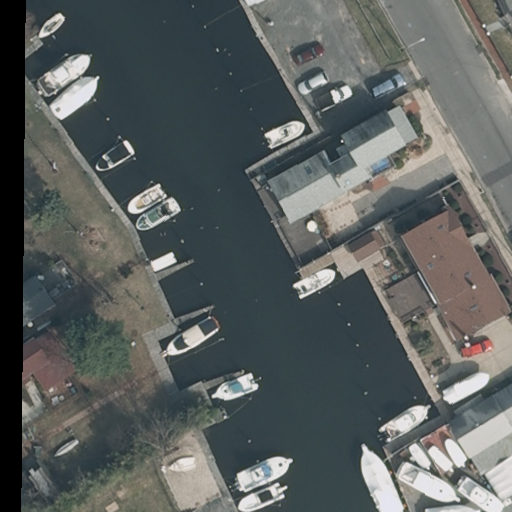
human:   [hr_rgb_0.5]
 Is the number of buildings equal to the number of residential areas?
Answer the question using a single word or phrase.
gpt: no

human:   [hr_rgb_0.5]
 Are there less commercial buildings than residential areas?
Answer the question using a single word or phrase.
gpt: no

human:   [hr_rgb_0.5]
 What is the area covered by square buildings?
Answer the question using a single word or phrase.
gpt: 0m2

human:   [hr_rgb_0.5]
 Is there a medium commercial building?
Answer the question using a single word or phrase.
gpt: yes

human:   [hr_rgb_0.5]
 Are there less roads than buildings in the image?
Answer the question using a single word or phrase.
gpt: yes

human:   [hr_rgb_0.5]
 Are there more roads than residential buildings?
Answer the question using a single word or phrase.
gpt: no

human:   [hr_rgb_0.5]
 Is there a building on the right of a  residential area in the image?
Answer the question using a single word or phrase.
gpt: yes

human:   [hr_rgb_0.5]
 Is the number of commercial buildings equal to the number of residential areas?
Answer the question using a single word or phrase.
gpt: no

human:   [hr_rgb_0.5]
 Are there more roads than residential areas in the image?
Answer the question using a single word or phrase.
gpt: no

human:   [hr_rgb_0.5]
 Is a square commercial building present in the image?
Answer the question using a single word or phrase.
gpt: no

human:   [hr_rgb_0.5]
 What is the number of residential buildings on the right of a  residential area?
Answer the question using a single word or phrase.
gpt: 1

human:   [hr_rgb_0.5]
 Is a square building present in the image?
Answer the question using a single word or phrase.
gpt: no

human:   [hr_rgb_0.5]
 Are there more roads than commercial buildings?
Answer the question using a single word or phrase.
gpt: no

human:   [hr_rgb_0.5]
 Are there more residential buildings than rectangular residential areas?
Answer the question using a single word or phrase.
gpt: yes

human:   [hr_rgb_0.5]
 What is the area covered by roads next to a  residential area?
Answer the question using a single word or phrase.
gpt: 0m2

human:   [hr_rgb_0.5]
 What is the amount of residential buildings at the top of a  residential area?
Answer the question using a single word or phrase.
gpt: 3

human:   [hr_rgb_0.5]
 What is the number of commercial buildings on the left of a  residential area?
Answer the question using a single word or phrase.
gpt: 3

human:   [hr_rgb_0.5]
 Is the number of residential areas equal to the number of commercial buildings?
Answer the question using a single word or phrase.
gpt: no

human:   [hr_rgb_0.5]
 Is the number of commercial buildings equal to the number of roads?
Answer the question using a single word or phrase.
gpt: no

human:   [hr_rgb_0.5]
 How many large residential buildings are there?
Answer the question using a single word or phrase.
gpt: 0

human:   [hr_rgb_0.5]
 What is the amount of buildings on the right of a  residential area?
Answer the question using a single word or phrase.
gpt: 4

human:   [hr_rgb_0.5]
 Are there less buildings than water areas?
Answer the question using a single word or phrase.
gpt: no

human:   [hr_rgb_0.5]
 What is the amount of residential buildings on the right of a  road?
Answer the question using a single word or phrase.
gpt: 1

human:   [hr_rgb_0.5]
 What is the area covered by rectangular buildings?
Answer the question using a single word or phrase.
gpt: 591m2

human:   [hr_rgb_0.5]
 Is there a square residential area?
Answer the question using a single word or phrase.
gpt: no

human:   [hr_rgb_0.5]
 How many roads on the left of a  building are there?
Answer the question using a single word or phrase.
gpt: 2

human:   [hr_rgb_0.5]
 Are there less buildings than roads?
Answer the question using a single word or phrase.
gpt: no

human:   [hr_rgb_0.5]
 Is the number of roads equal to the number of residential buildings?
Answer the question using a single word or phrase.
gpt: no

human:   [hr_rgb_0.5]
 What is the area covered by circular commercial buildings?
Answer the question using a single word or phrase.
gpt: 0m2

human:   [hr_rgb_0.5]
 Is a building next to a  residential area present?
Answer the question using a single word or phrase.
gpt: yes

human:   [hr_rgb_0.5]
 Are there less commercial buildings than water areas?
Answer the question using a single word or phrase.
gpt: no

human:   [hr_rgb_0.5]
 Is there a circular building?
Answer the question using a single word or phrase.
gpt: no

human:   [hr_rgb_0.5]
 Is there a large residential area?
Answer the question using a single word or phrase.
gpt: yes

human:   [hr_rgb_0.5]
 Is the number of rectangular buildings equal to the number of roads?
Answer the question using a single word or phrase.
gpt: no

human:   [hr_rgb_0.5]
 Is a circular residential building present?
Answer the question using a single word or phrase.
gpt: no

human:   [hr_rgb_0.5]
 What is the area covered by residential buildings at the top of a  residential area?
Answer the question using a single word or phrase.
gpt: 299m2